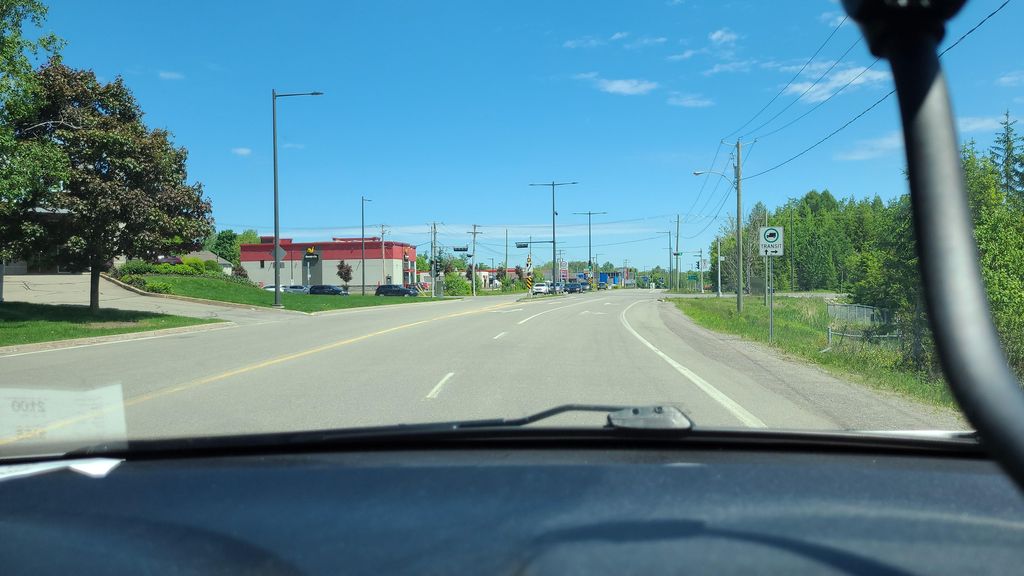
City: quebec_city